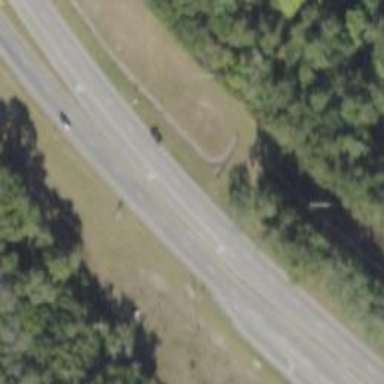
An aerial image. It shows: Asphalt road designated as trunk highway.